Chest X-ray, PA view. Patient: 10 years old, sex F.
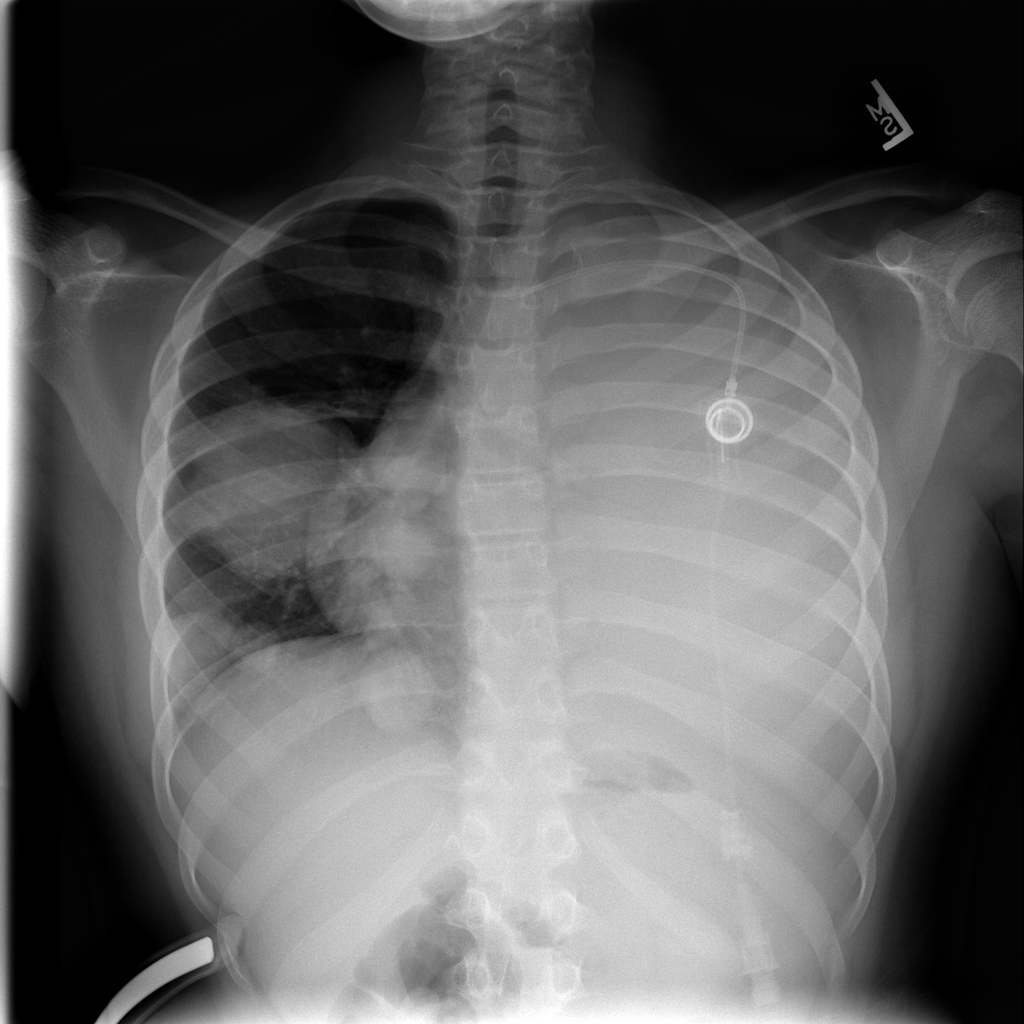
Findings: Mass